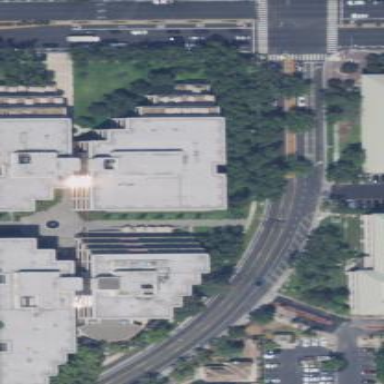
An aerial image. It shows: Office building.